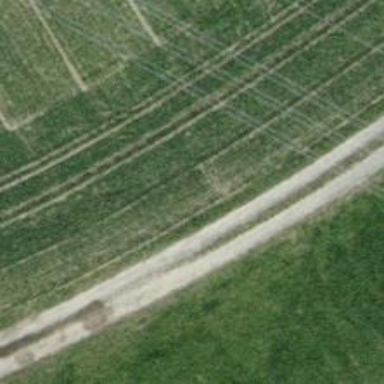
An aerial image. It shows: Compacted track road with grade3 tracktype.